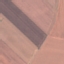
Label: AnnualCrop